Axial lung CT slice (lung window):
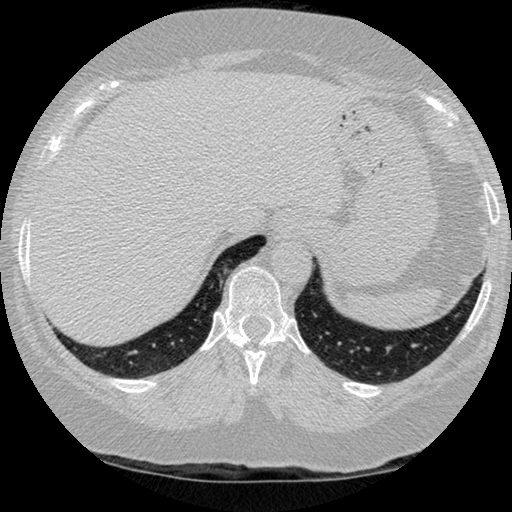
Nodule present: no